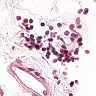
Metastatic tissue present: no